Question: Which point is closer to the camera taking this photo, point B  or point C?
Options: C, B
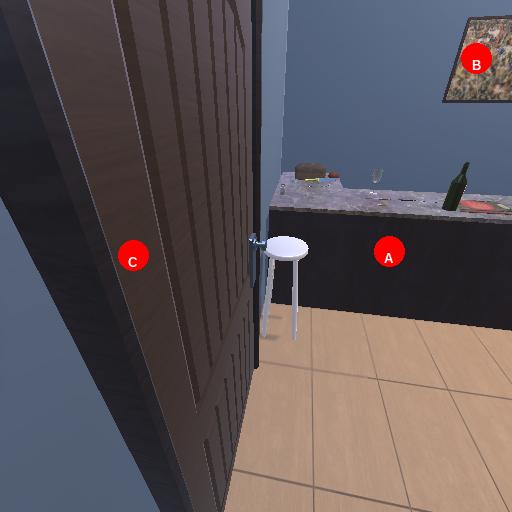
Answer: C